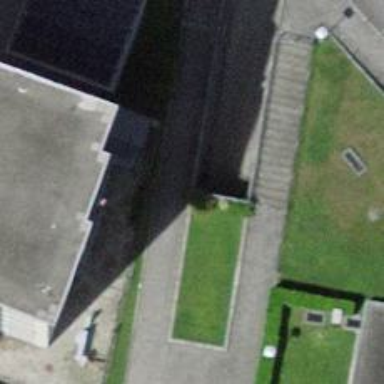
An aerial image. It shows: Retaining wall.